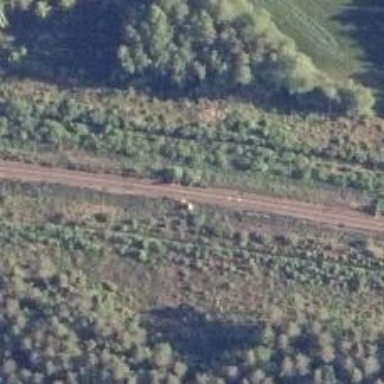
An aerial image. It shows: Railway signal.